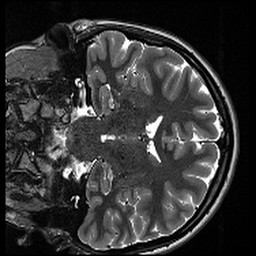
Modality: T2w
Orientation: coronal
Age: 19
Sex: female
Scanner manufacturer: siemens
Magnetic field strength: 3 T
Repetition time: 13.15 s
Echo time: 0.082 s